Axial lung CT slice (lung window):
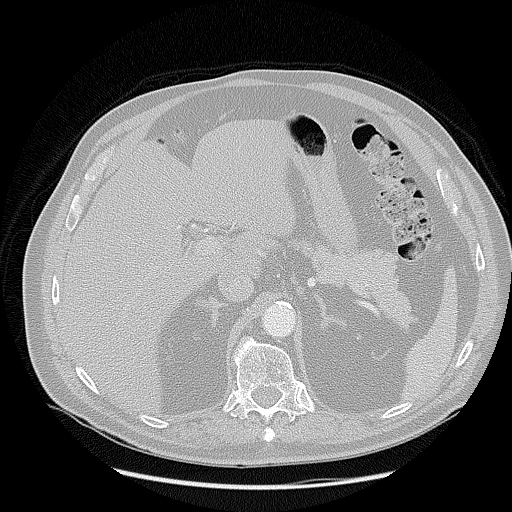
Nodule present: no